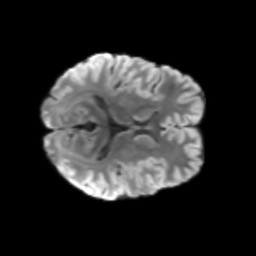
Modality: T2w
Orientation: axial
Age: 38
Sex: female
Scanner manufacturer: siemens
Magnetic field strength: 3 T
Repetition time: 3.23 s
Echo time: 0.0892 s